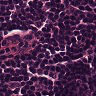
Metastatic tissue present: no